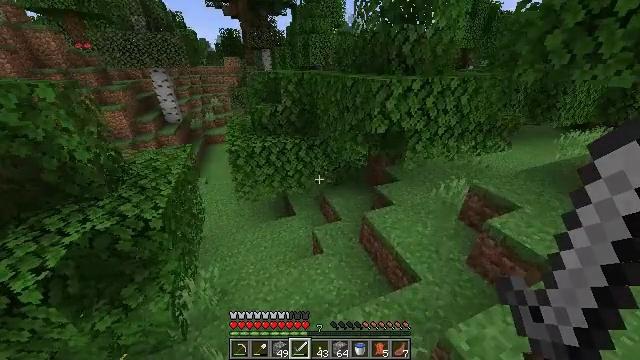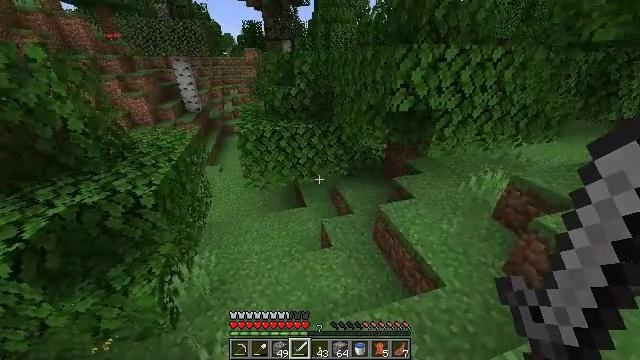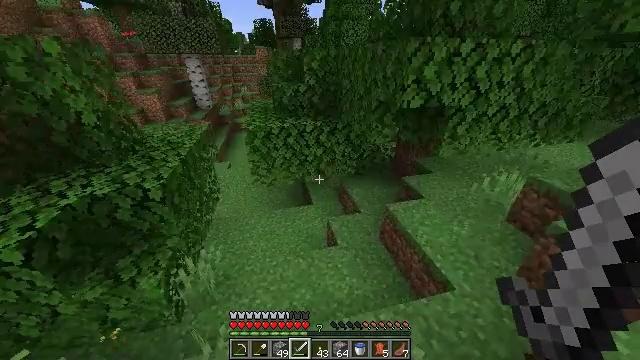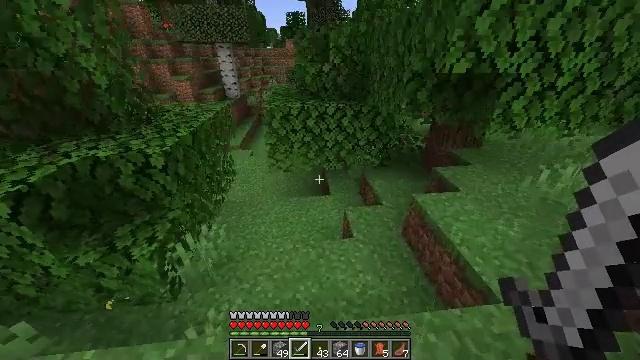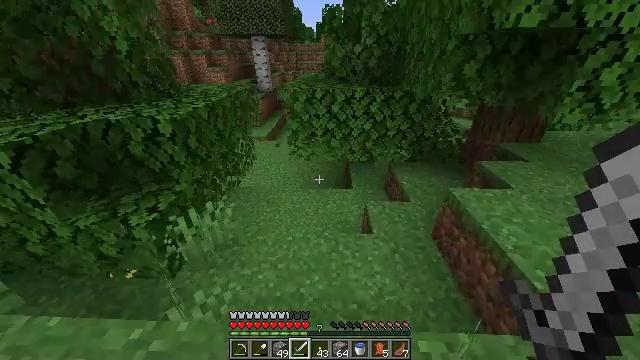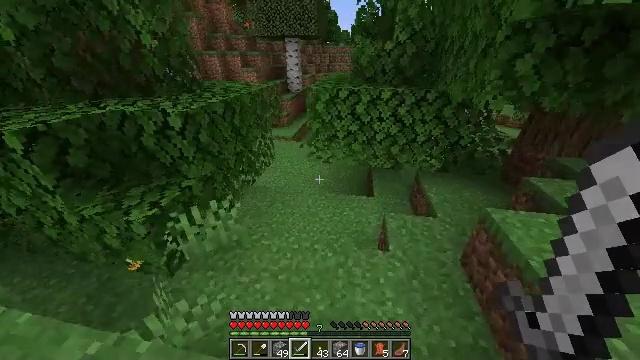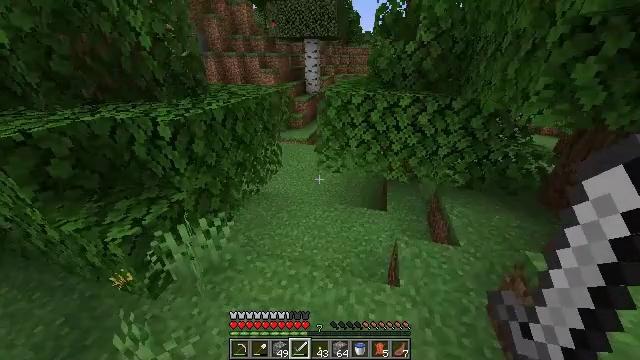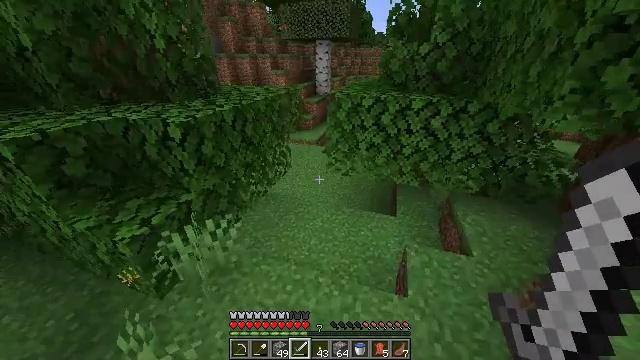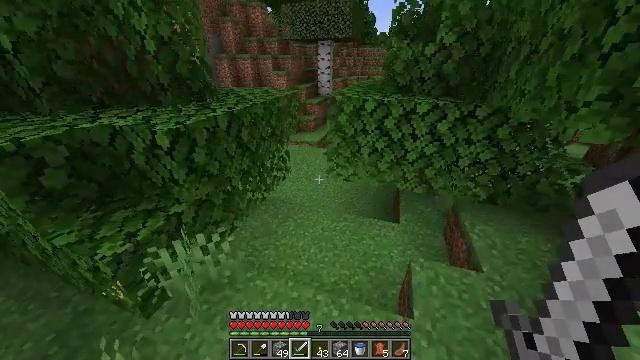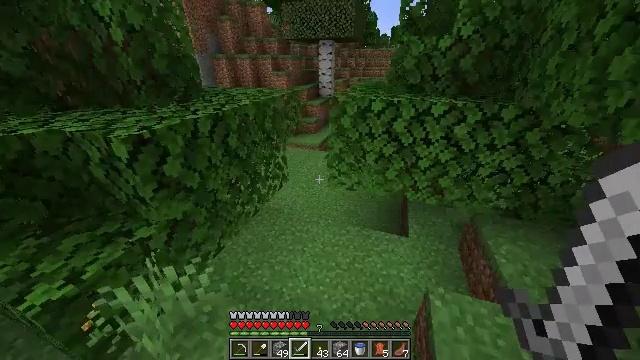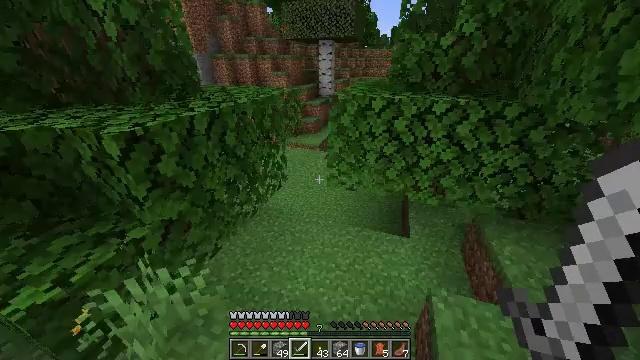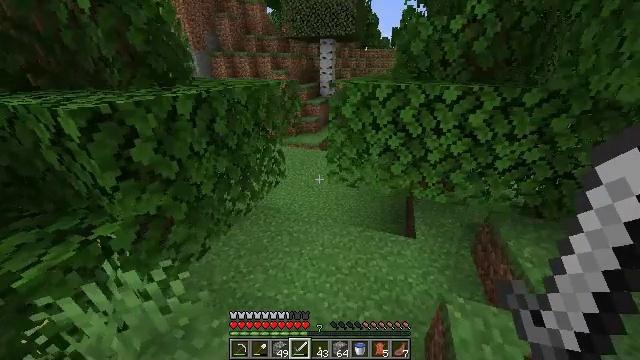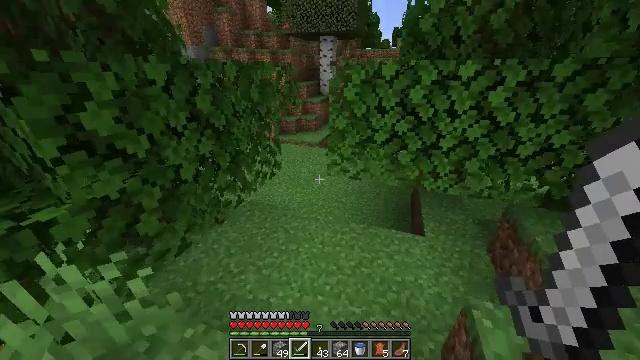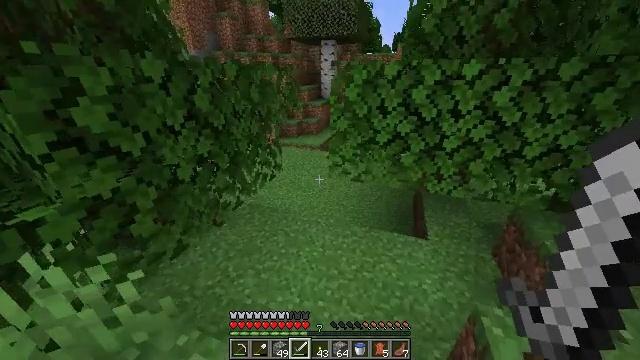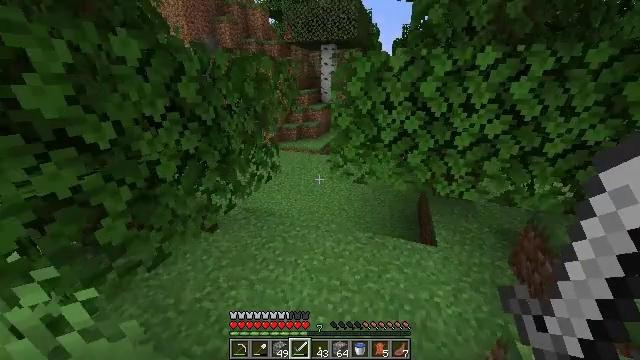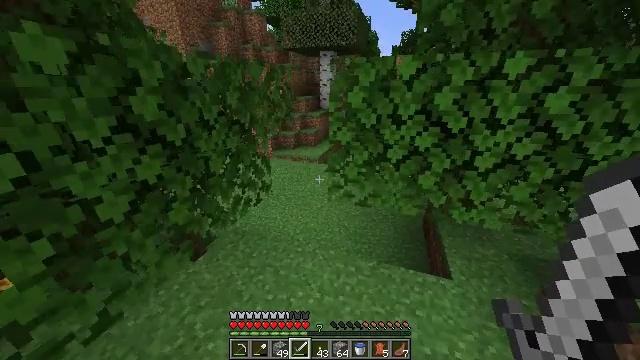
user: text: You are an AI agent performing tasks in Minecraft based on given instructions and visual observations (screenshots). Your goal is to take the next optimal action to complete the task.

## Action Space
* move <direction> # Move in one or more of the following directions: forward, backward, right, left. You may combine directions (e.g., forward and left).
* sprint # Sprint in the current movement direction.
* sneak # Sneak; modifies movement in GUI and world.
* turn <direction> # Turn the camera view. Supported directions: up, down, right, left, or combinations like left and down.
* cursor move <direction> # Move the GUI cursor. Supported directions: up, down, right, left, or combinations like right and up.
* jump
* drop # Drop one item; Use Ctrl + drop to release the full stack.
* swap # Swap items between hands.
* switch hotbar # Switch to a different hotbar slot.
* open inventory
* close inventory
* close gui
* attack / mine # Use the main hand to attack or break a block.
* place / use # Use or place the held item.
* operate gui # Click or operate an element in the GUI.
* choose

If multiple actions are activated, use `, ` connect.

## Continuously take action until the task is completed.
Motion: motion action
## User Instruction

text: Drop a peony.
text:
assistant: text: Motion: move forward, sprint, turn left
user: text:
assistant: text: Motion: move forward, sprint, turn left
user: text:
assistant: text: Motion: move forward, sprint, turn left
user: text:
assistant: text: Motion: move forward, sprint, turn left
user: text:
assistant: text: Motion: move forward, sprint, turn left
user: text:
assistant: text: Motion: move forward, sprint, turn left
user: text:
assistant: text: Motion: move forward, sprint, turn left
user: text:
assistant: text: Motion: move forward, sprint
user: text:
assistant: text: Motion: move forward, sprint
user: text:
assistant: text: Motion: move forward, sprint
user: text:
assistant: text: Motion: move forward, sprint
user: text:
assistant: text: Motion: move forward, sprint
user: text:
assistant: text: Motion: move forward, sprint, turn up
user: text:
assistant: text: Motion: move forward, sprint, turn up
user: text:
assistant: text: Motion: move forward, sprint, turn up
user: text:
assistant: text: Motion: move forward, sprint
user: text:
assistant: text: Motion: move forward, sprint
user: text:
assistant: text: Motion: move forward, sprint
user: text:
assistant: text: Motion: move forward, sprint
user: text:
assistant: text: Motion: move forward, sprint
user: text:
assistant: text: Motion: move forward and move left, sprint
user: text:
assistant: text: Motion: move forward and move left, sprint
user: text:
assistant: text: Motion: move forward and move left, sprint
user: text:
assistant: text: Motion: move forward and move left, sprint, turn right and up
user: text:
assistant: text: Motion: move forward and move left, sprint, turn right
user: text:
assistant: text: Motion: move forward, sprint, turn right
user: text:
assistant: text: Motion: move forward, sprint, turn right
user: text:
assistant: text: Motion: move forward, sprint, turn right
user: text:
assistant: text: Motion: move forward, sprint
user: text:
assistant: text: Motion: move forward, sprint